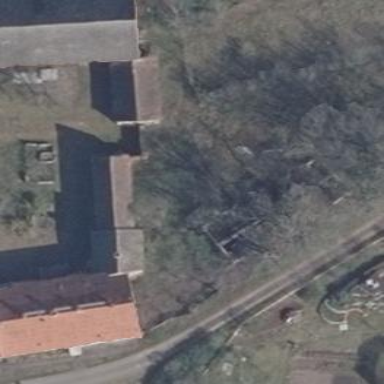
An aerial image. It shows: Ruins of building.